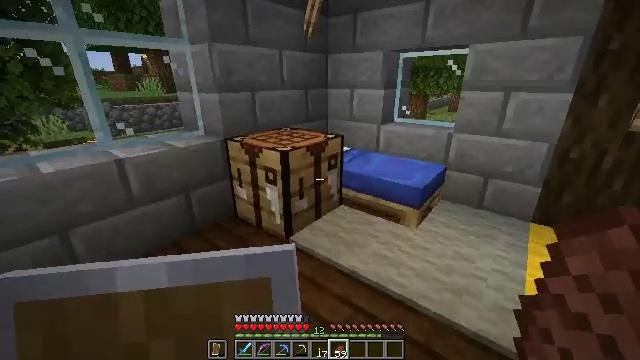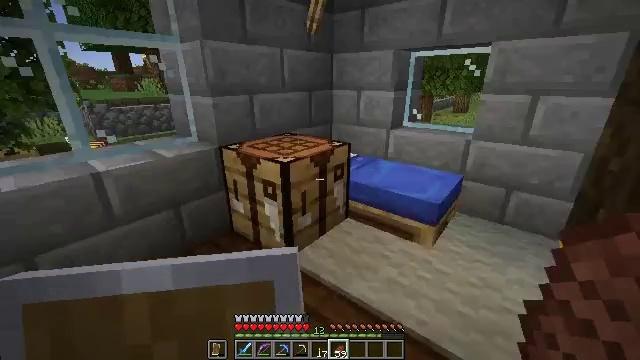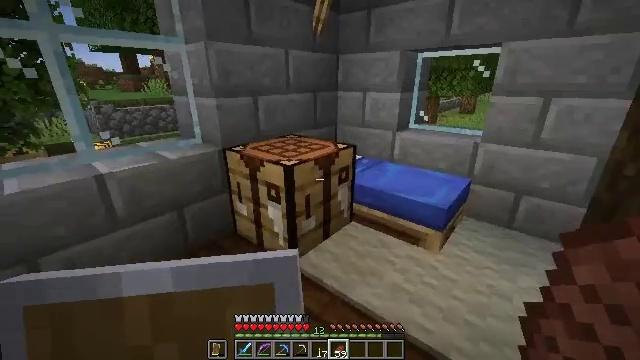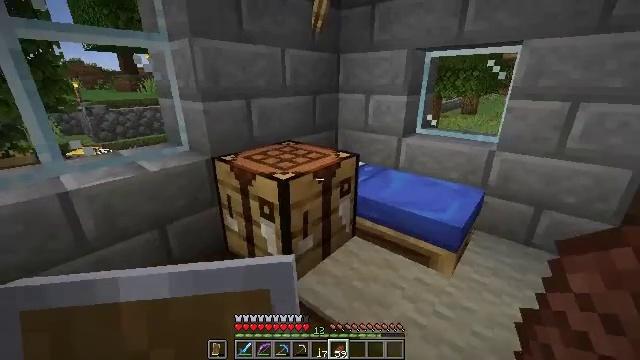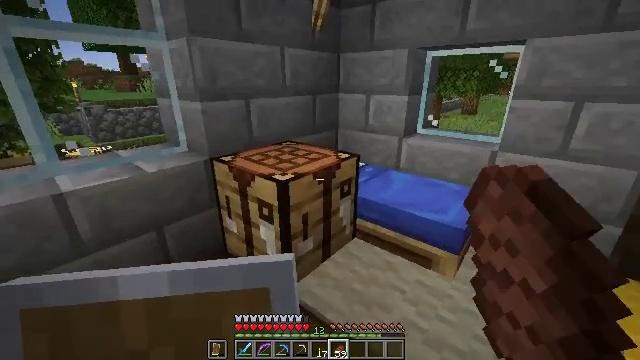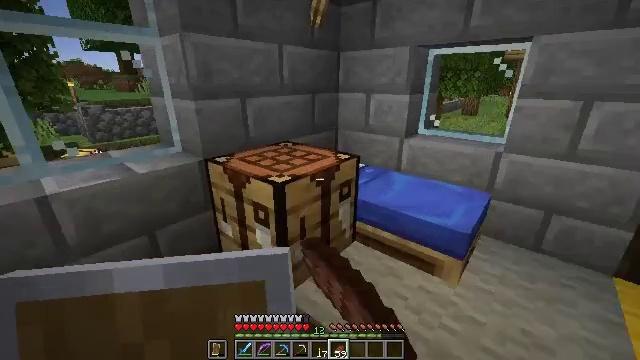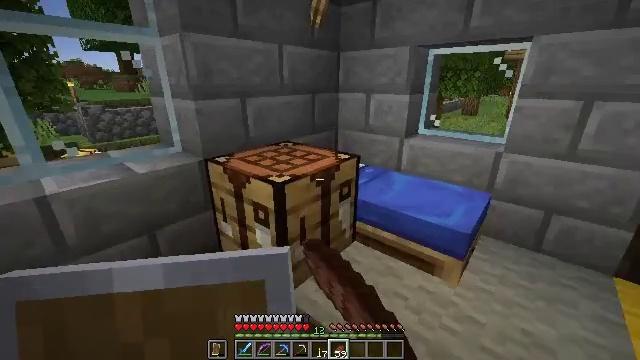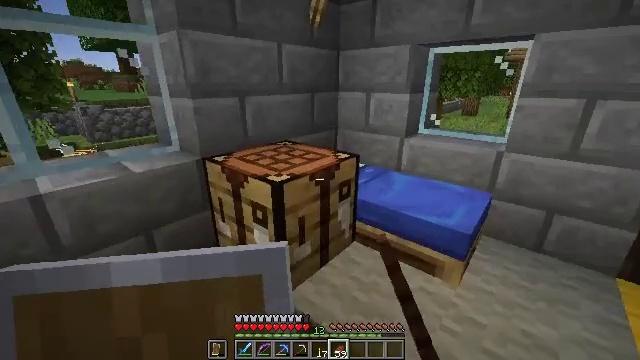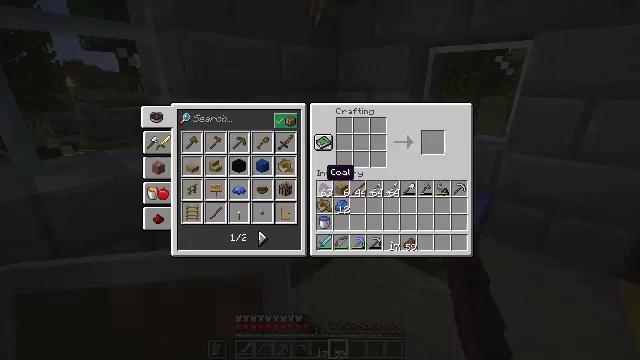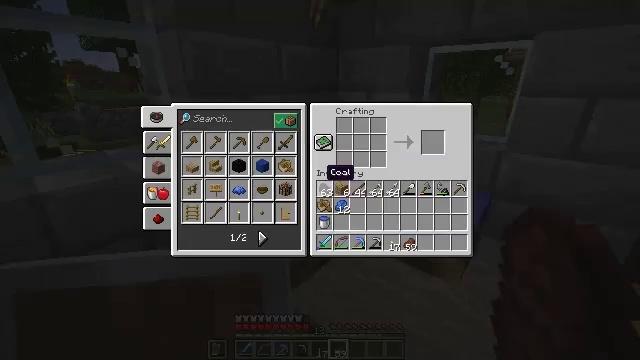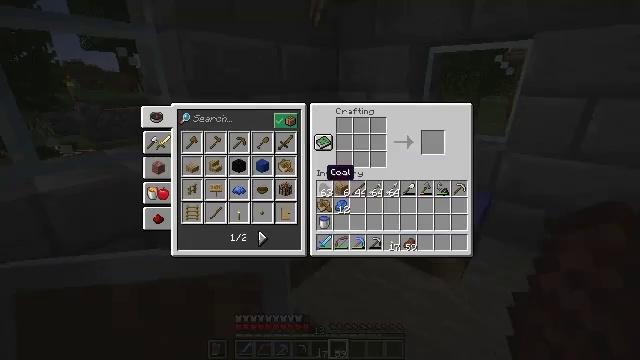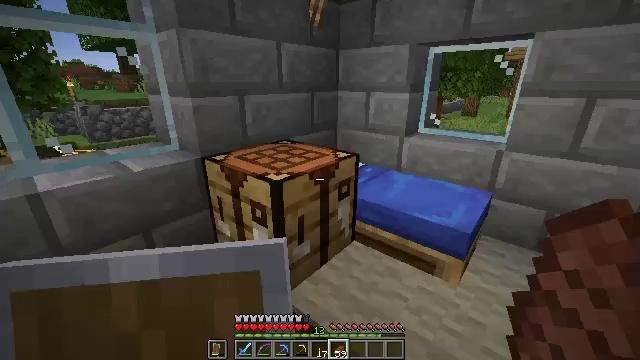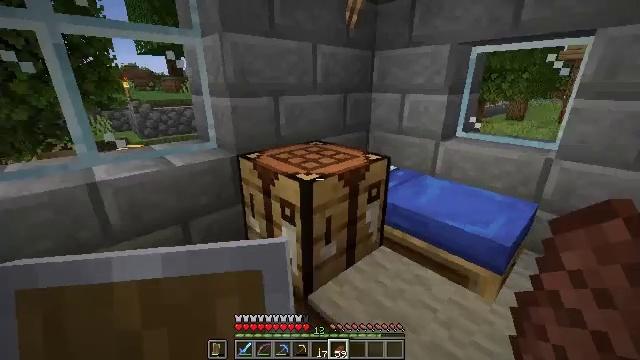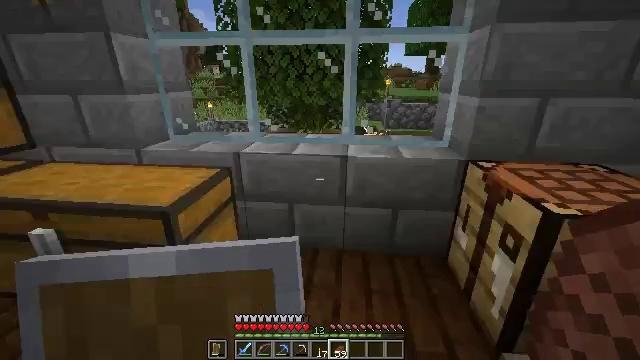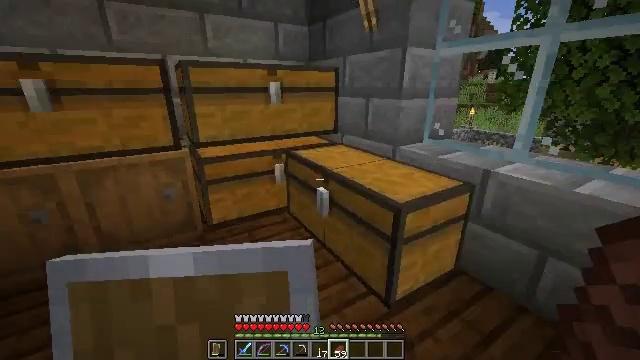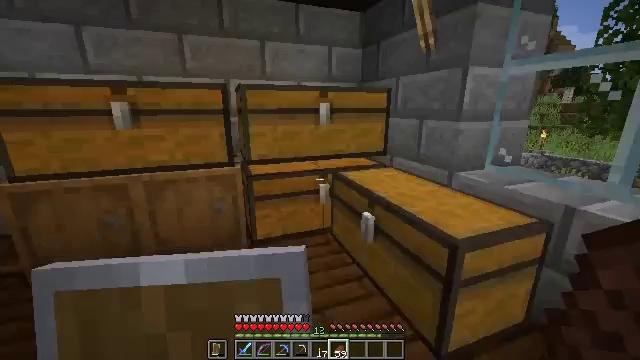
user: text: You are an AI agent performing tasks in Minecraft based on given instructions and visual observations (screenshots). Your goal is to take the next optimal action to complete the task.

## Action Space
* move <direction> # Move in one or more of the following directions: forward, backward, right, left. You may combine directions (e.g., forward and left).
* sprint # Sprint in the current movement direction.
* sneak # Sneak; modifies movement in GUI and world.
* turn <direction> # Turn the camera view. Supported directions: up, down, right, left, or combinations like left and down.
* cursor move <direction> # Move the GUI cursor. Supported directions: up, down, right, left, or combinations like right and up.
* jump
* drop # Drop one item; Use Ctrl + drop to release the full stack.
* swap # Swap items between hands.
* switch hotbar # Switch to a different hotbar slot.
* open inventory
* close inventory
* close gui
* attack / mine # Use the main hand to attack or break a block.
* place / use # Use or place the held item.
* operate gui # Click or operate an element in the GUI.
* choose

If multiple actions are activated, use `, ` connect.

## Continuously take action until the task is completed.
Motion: motion action
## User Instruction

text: Make a cobblestone wall using cobblestone.
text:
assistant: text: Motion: move forward
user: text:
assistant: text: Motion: move forward, turn left
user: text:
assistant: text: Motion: use / place
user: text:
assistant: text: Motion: use / place
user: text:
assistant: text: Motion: no_op
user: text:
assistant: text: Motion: no_op
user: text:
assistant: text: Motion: no_op
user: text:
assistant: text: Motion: open gui
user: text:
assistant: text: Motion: no_op
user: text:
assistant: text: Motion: no_op
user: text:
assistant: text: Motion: no_op
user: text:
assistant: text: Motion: turn left, close gui
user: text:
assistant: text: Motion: turn left
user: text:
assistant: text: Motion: move forward, turn left and up
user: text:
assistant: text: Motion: move forward, turn left and up
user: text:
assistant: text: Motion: move forward, turn left and up
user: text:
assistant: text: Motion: move forward, turn left and up
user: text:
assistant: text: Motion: move forward, turn left and up
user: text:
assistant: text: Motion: move forward, turn left and up
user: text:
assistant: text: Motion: turn left
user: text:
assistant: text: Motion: turn left
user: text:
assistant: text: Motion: turn left and up
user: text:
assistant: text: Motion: use / place
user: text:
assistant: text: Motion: use / place
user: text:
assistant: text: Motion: no_op
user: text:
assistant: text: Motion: no_op
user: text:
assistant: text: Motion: no_op
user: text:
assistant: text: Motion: open gui
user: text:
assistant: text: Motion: cursor move left
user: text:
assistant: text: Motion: cursor move up